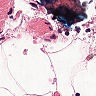
Metastatic tissue present: no